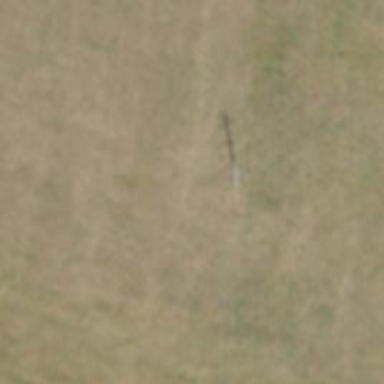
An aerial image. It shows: Power line with three cables.